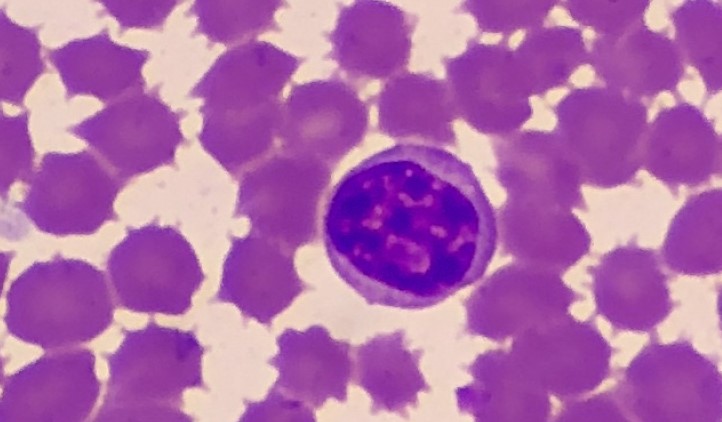
White blood cell type: Lymphocyte